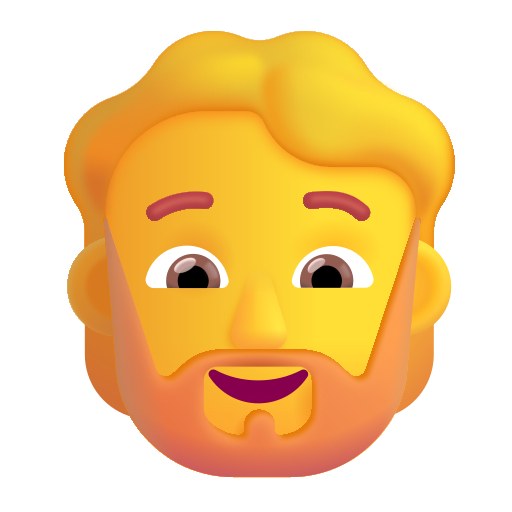
person beard color default